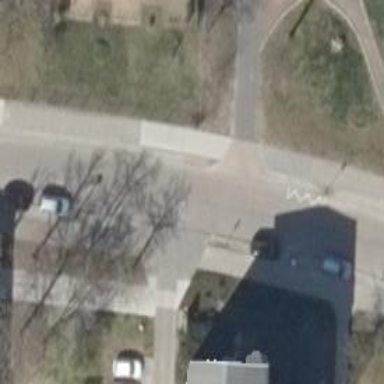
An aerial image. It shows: Residential road with concrete surface. Sidewalks are present on both sides.